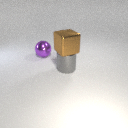
large gray metal cylinder to the right of large purple metal sphere